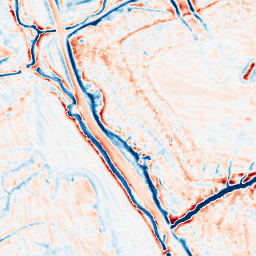
Category: edge_preserving
Decomposition family: bilateral
Decomposition parameters: d: 15
sigma_color: 25
sigma_space: 25
Upsampling method: bicubic_16x
Upsampling parameters: scale: 16
Upsampling scale: 16